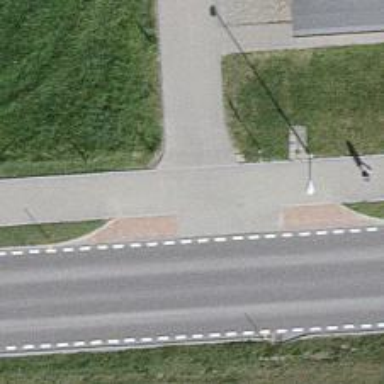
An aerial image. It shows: Unmarked crossing on the road.